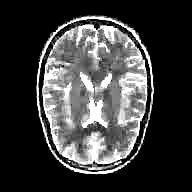
Label: notumor